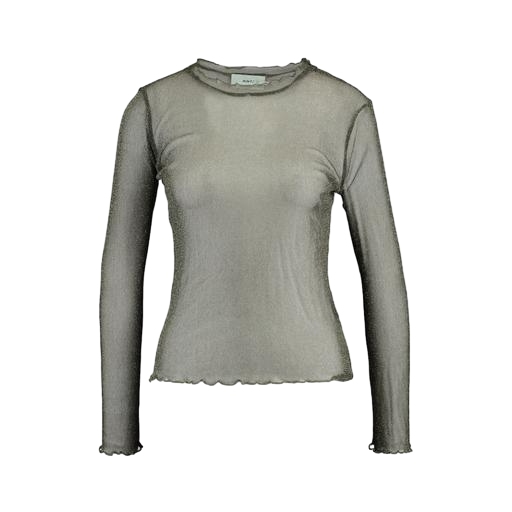
long sleeved sheer t-shirt, sheer t-shirt, long-sleeve top, white background